Interaction volume radius: 5 \u00c5
Interaction volume height: 30 \u00c5
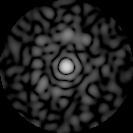
Disorder parameter: 0.7667